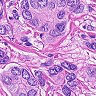
Metastatic tissue present: yes